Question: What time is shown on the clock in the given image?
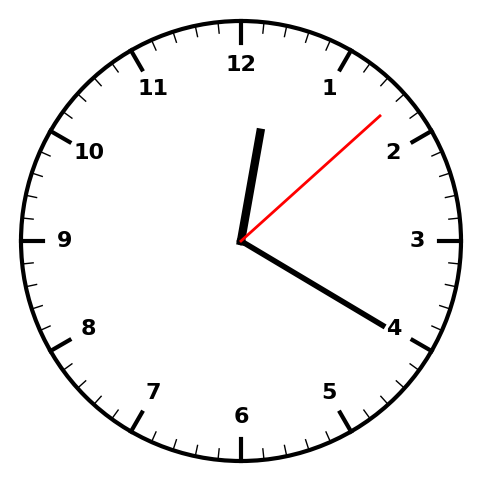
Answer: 12:20:08